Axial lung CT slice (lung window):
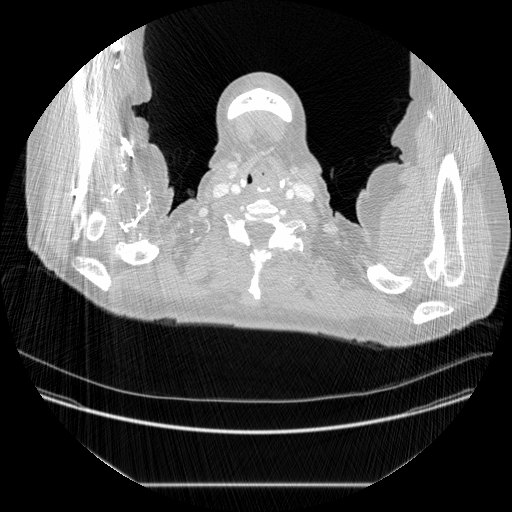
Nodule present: no